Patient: sex M, age 35
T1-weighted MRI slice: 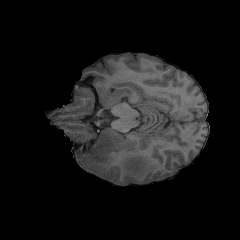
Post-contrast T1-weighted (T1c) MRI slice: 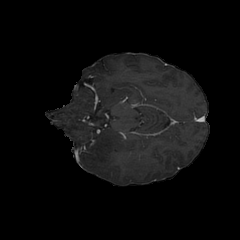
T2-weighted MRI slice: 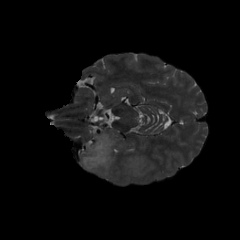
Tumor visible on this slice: yes
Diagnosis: Astrocytoma, IDH-mutant
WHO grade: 4